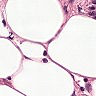
Metastatic tissue present: no